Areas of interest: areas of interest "Capital Normal University Library"
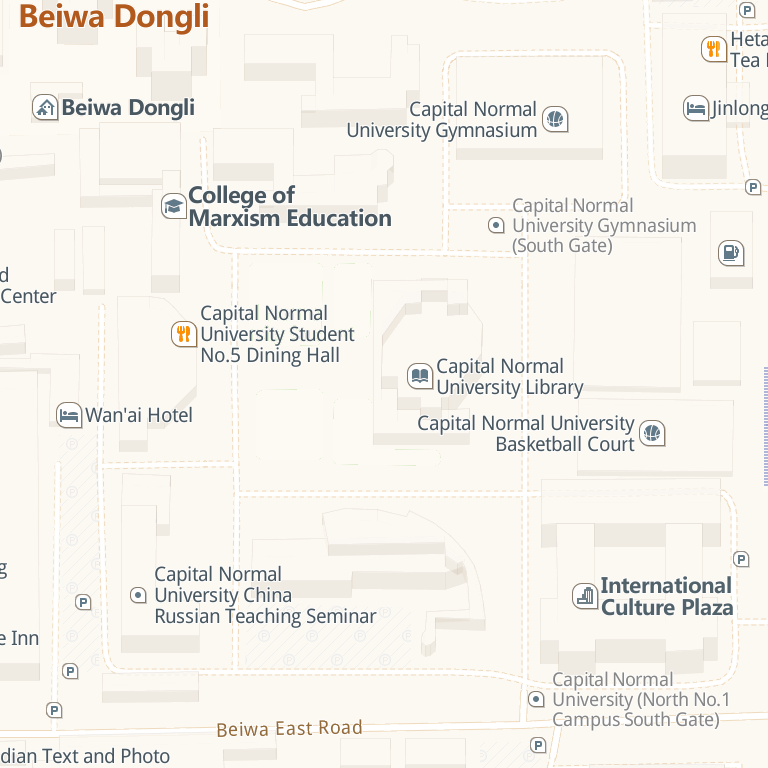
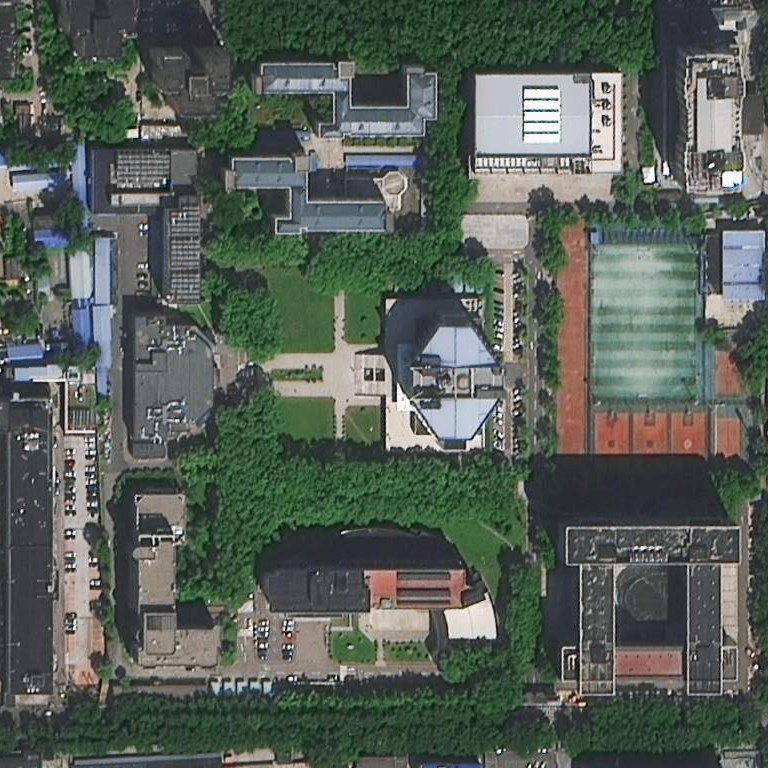